Aerial crown-view tile of a tropical tree (Barro Colorado Island, Panama), acquired 20240716:
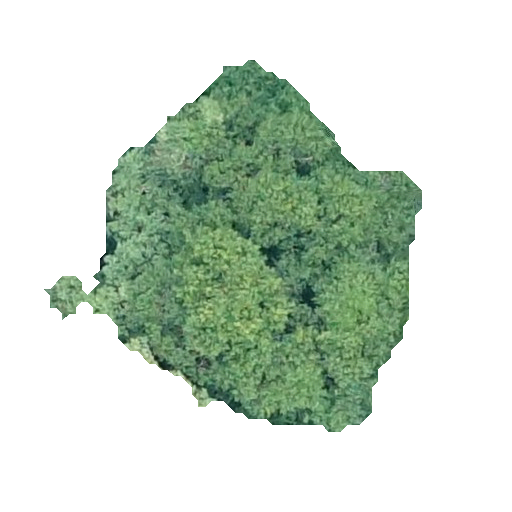
Species: Trichilia tuberculata
GBIF accepted scientific name: Trichilia tuberculata
Crown area: 130.857 m²